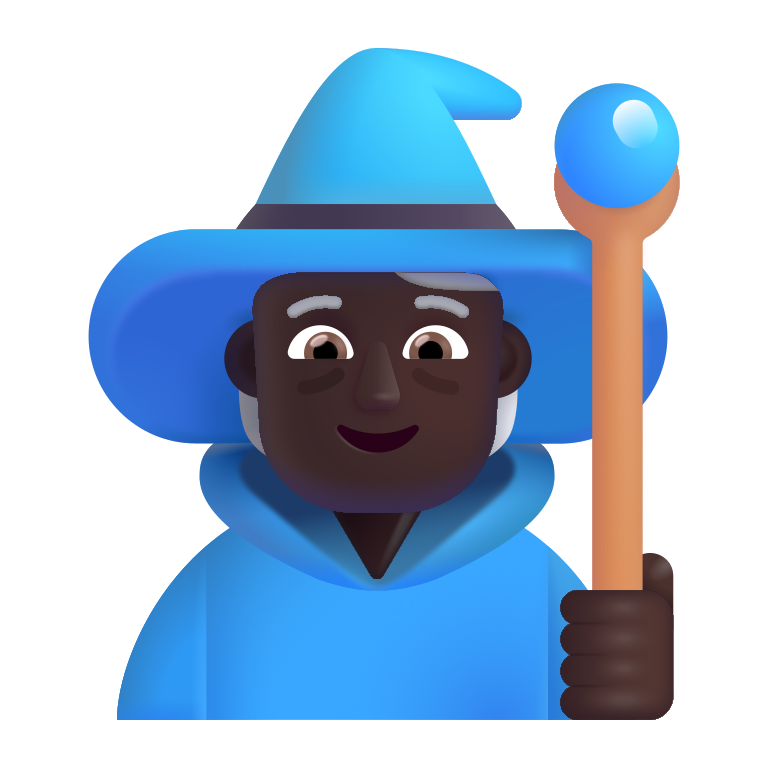
person mage color dark